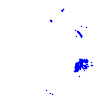
Particle: electron